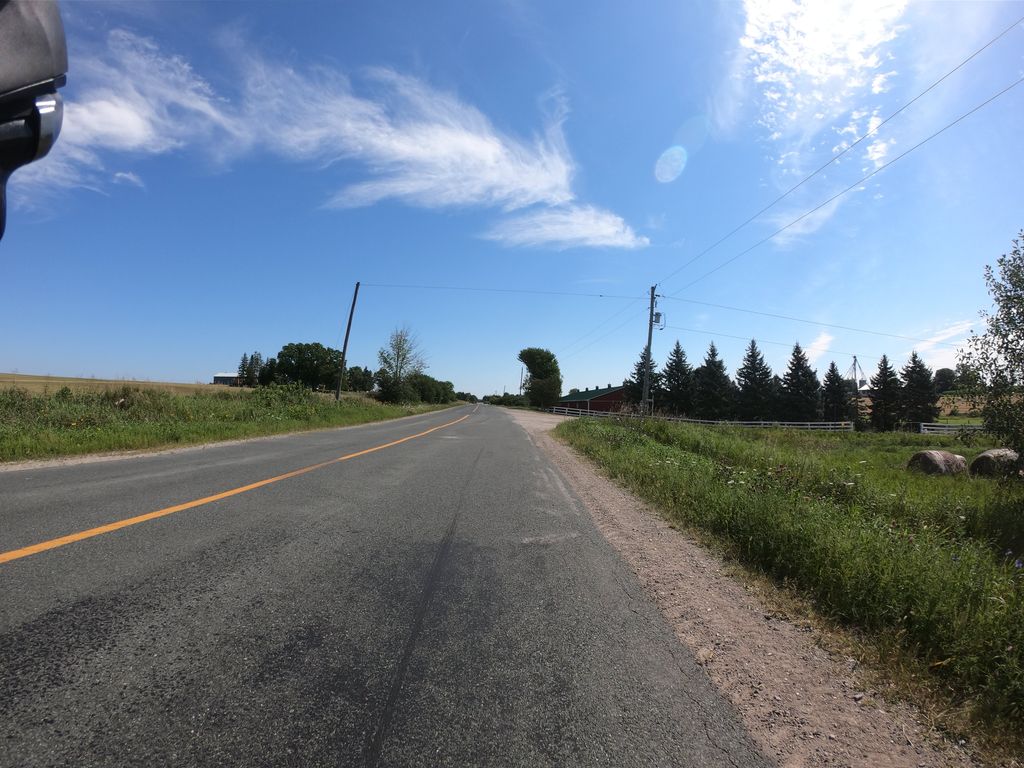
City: kitchener-waterloo